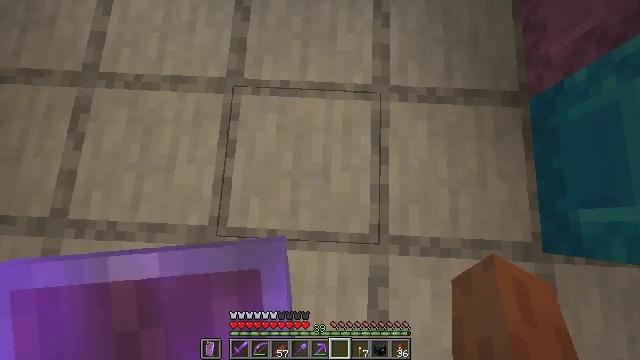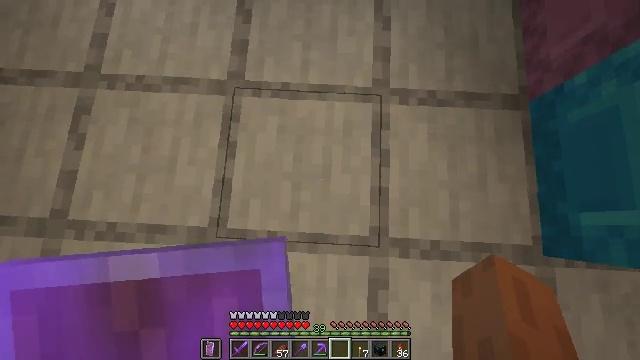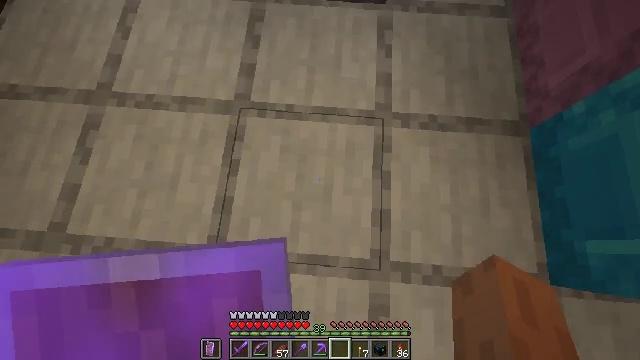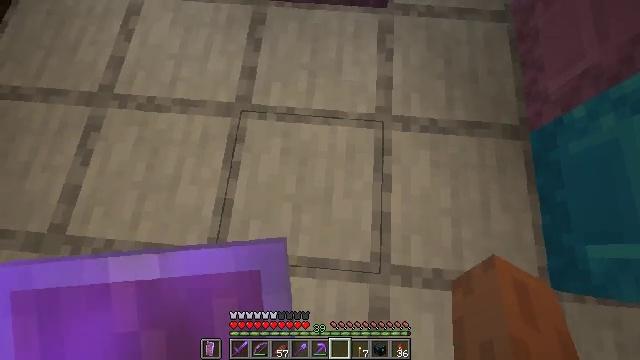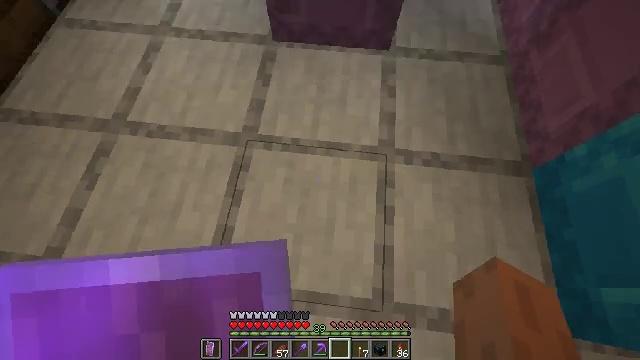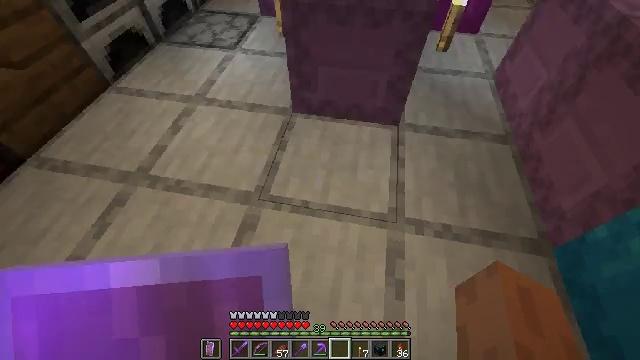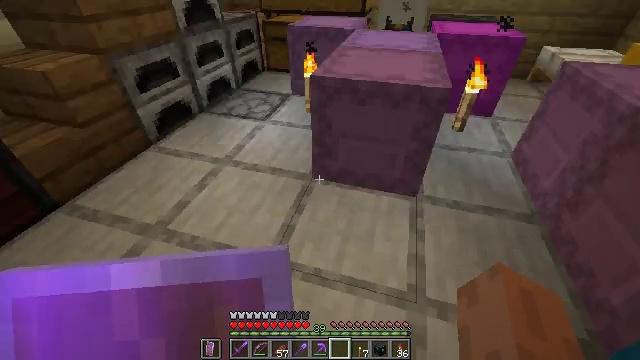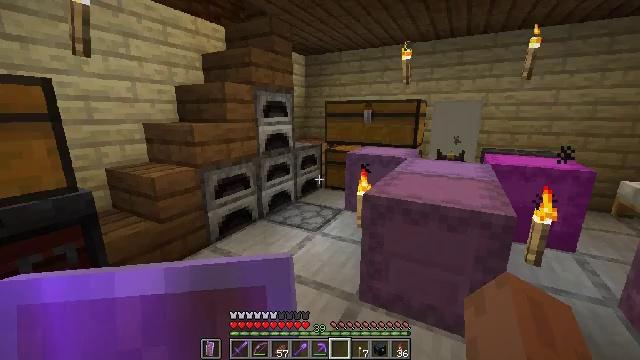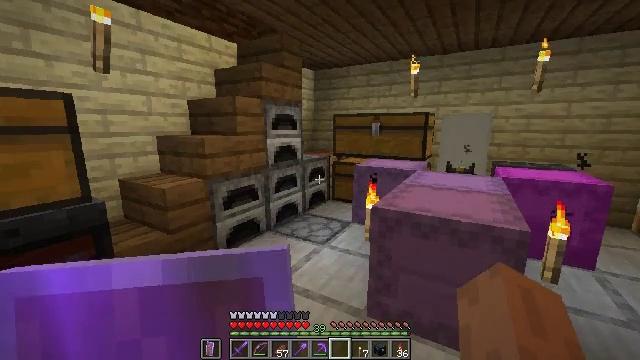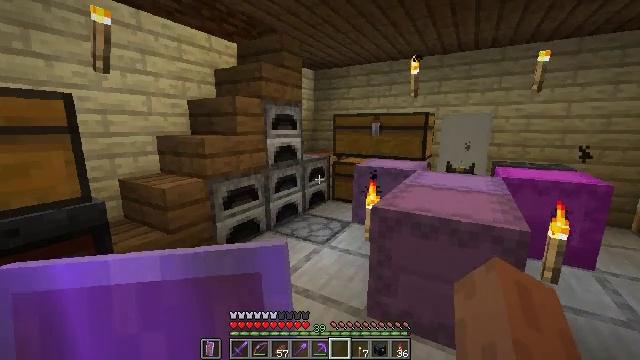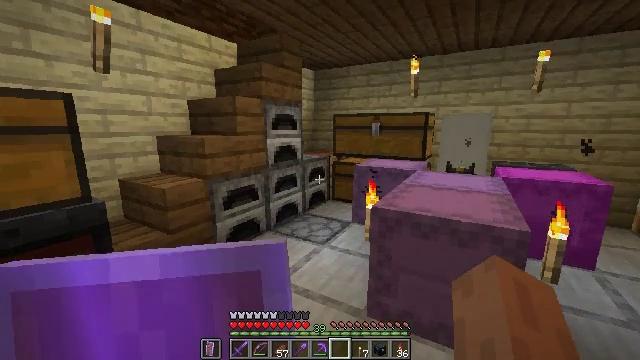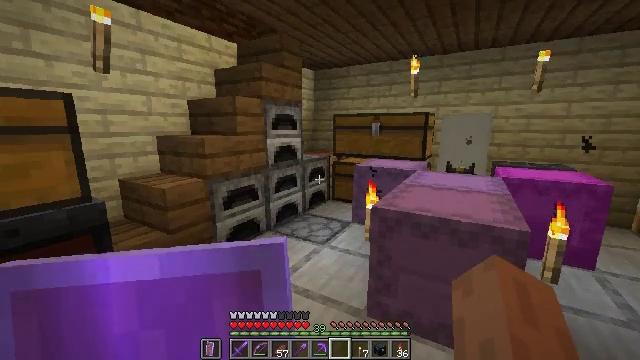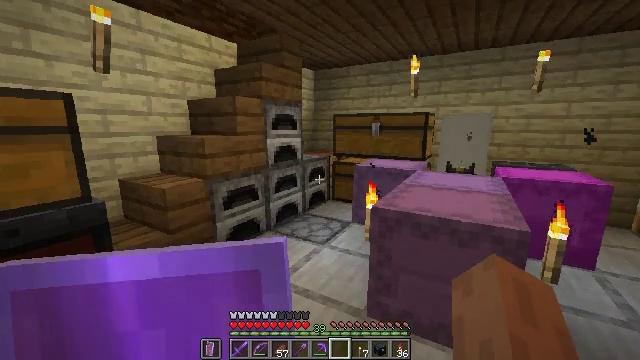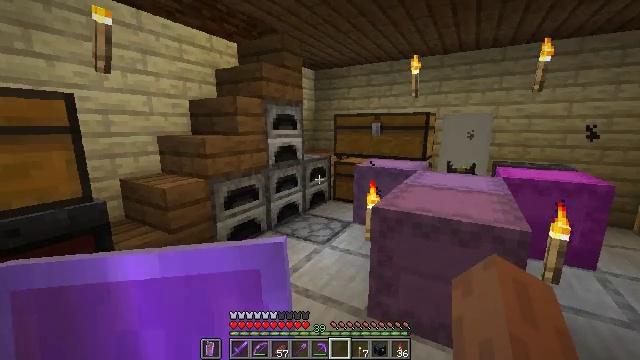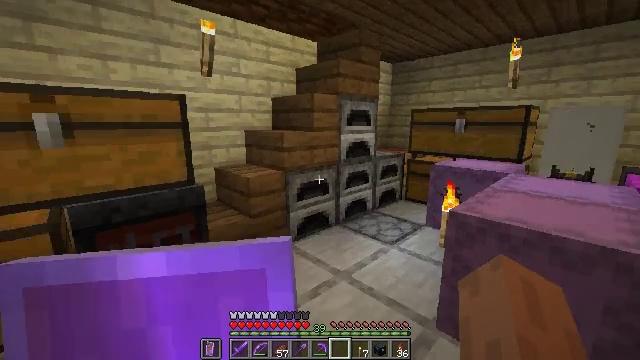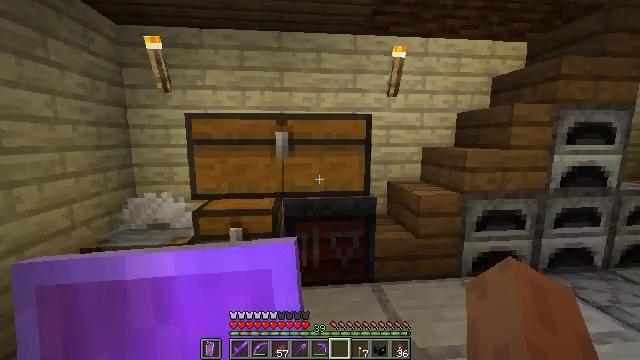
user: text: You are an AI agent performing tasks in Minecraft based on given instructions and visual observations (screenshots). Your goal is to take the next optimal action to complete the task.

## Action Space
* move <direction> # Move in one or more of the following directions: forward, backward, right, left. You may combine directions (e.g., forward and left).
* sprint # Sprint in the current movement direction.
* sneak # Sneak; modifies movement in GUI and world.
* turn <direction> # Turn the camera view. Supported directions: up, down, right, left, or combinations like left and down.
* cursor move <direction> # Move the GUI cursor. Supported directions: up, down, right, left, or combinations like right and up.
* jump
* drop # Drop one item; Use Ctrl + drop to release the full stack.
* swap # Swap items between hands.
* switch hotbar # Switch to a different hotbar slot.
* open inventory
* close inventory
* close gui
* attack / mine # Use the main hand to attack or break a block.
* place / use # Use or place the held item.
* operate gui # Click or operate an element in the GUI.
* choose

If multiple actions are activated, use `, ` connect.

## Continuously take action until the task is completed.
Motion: motion action
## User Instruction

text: Create glass by smelting sand.
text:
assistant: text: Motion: no_op
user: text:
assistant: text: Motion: turn left and up
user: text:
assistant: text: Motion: no_op
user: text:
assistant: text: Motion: turn left and up
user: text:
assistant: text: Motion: turn left and up
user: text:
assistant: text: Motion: turn left and up
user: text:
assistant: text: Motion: turn left and up
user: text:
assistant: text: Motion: turn left and up
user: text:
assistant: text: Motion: no_op
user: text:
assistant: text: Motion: no_op
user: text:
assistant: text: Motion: no_op
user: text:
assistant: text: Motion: no_op
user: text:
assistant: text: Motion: no_op
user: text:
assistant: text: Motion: turn left
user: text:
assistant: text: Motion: turn left and up
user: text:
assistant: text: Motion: move right, turn left
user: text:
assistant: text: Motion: move right
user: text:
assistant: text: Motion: move right
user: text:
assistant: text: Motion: move right
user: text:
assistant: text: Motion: no_op
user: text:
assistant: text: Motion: no_op
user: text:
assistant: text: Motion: no_op
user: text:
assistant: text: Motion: no_op
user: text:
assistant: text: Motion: no_op
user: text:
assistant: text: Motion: no_op
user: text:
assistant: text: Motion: no_op
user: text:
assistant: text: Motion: no_op
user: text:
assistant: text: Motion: no_op
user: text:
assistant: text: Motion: no_op
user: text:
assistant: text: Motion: no_op